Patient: sex F, age 36
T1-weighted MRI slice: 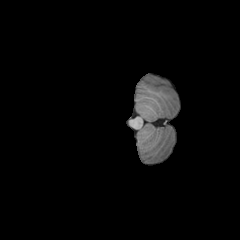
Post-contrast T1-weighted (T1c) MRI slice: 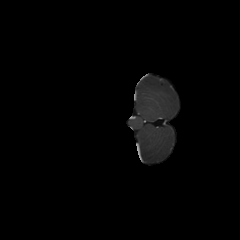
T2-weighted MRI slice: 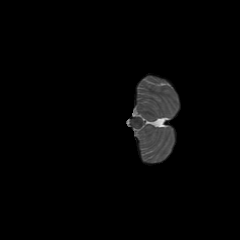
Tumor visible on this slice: no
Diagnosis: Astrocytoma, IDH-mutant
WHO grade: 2